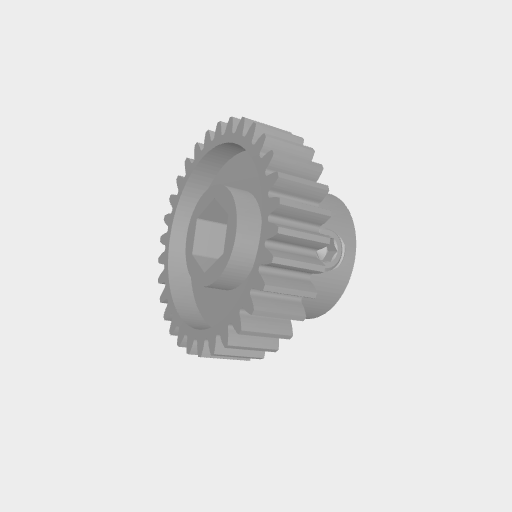
Part: PinionGear8RID30T